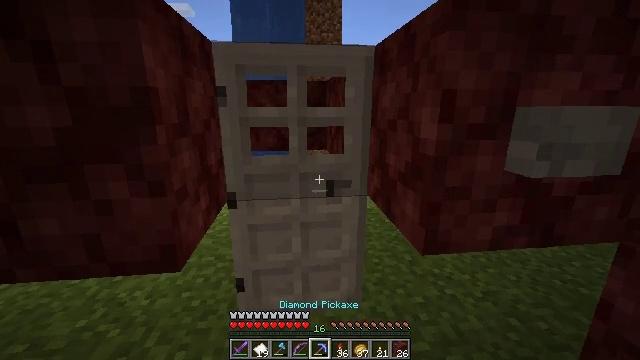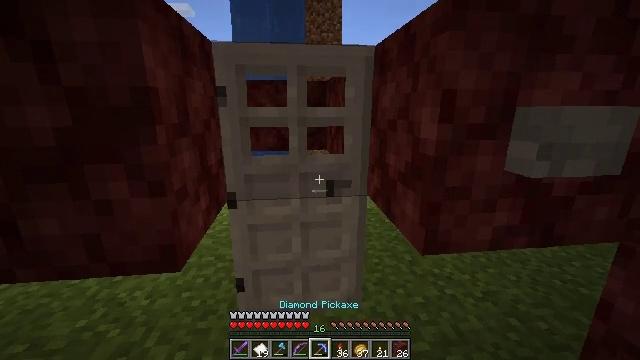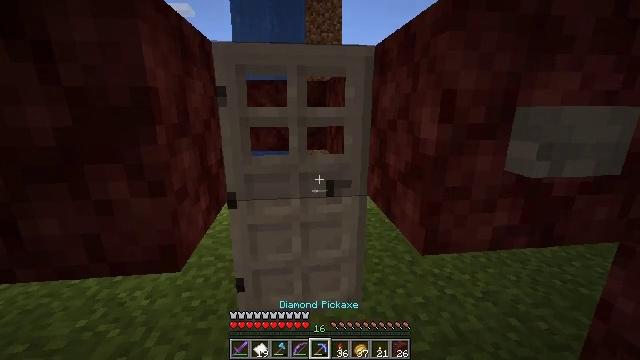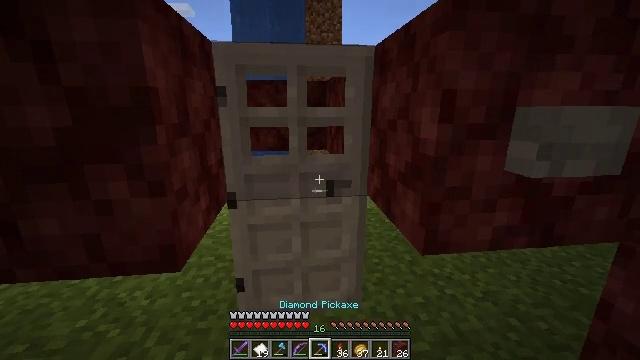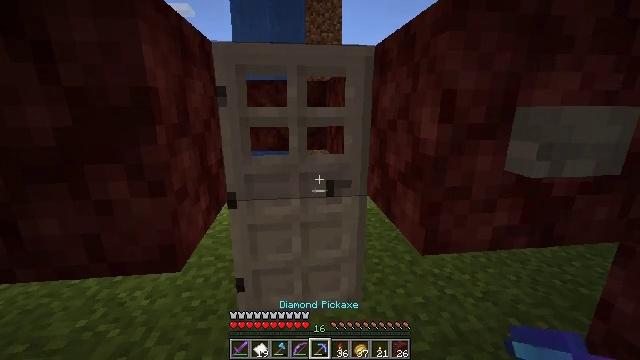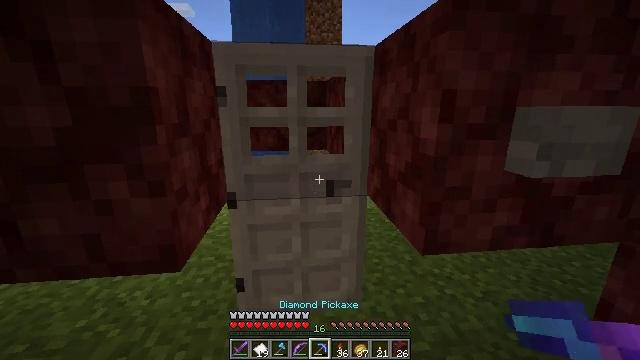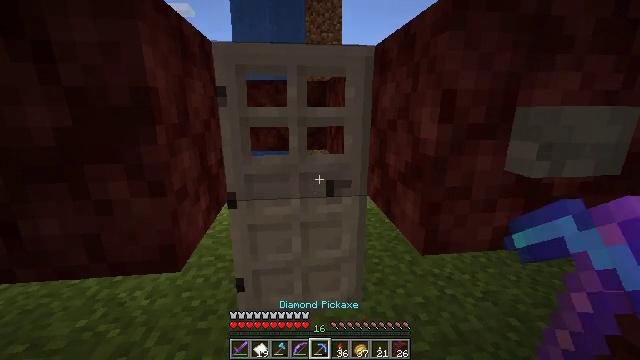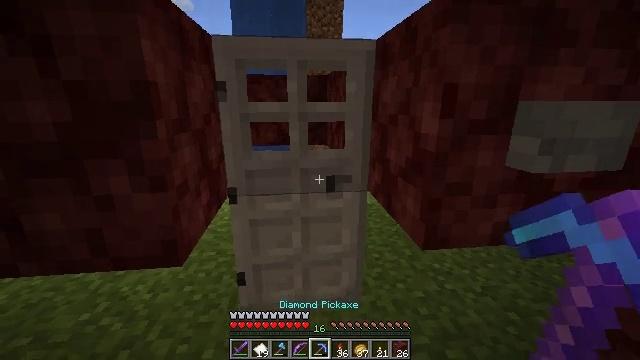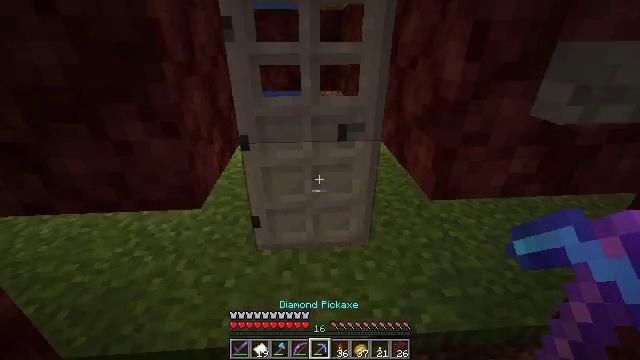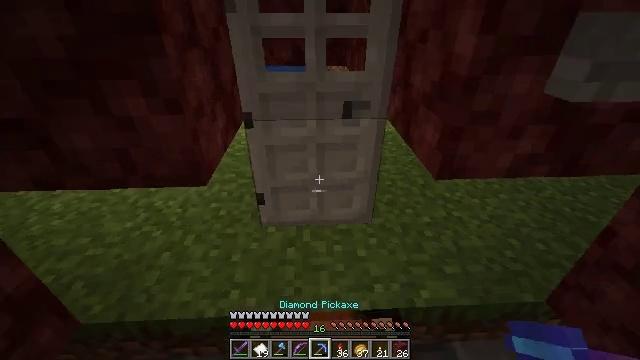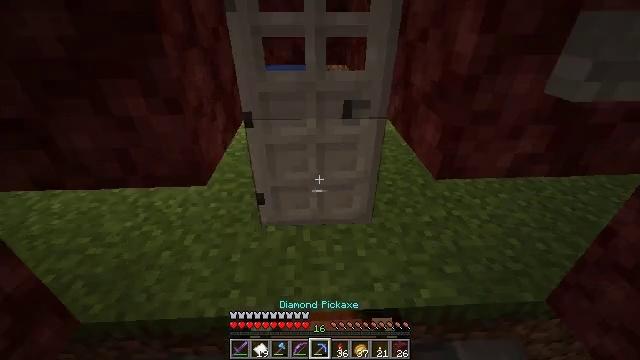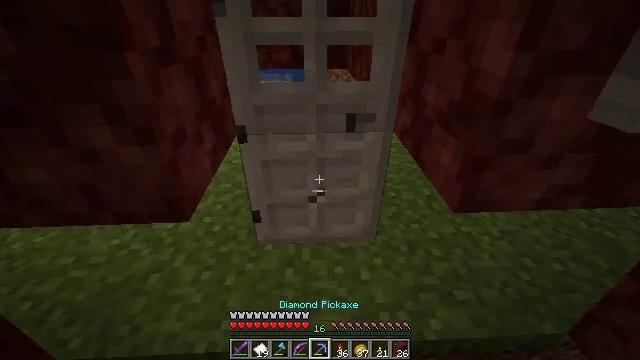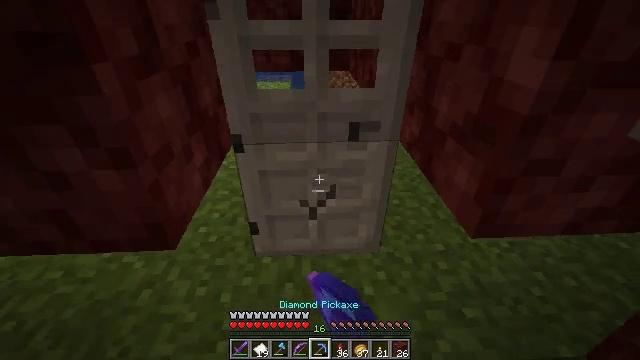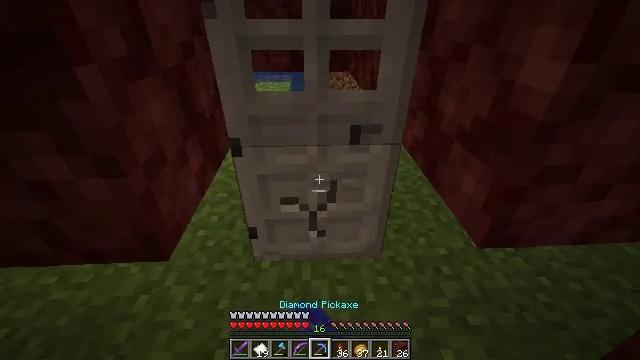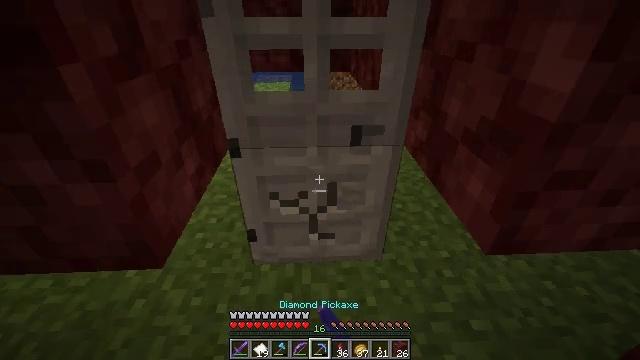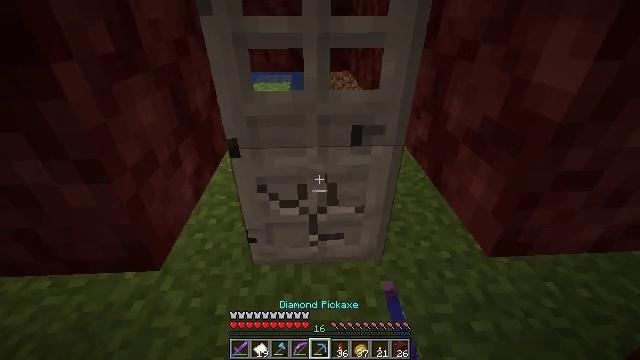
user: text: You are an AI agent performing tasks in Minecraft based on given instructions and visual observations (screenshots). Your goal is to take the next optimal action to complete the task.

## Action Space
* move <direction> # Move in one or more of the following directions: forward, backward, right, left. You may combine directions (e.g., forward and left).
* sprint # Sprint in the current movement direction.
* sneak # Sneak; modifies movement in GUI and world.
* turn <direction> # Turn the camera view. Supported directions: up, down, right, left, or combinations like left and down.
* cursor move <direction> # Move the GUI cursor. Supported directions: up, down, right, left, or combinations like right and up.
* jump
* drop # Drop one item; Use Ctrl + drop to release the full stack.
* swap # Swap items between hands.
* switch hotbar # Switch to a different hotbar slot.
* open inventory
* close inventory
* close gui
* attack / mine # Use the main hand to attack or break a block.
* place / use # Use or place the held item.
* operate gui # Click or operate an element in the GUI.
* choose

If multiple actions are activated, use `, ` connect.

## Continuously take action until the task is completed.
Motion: motion action
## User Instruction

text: Attack the iron door to collect it.
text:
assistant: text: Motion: no_op
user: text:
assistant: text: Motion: no_op
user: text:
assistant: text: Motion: no_op
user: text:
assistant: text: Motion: no_op
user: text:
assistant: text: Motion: no_op
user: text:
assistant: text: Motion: no_op
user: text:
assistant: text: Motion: turn down
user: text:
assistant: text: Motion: turn left and down
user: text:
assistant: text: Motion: turn left and down
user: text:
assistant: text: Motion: move forward
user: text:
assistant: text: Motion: move forward, attack / mine
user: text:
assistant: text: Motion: attack / mine
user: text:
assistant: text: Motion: attack / mine
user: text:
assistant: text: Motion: attack / mine
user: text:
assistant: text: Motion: attack / mine
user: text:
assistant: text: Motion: attack / mine
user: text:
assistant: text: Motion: attack / mine
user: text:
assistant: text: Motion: attack / mine
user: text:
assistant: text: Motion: attack / mine
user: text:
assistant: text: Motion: attack / mine
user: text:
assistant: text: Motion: attack / mine
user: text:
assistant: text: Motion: attack / mine
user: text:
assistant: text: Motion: attack / mine
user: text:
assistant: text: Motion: attack / mine